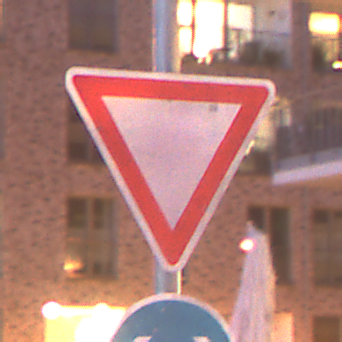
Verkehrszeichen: VorfahrtGewaehren
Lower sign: VorgeschriebeneFahrtrichtungRechtsOderLinks
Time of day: Night
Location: Outdoor (Urban)
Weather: PartlyCloudy
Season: NotSpecified
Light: Artificial